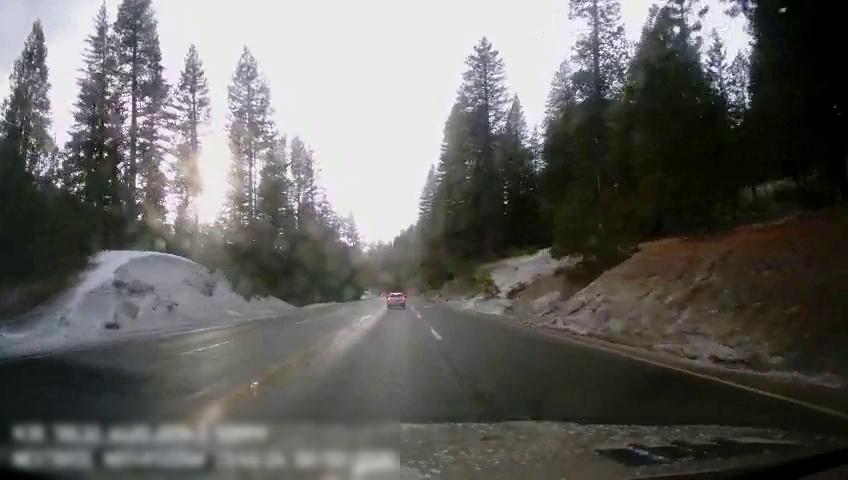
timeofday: Day
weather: Sunny
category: Drivable Space
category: Vehicles | SUV
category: Lanes | Current Lane
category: Lanes | Alternate Lane
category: Lanes | Current Lane
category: Lanes | Opposite Lane
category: Lanes | Opposite Lane